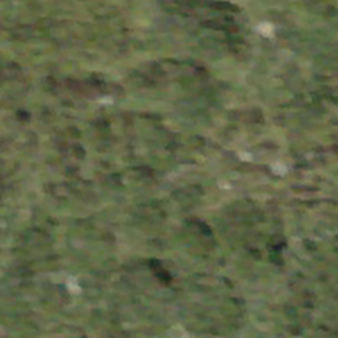
Label: other